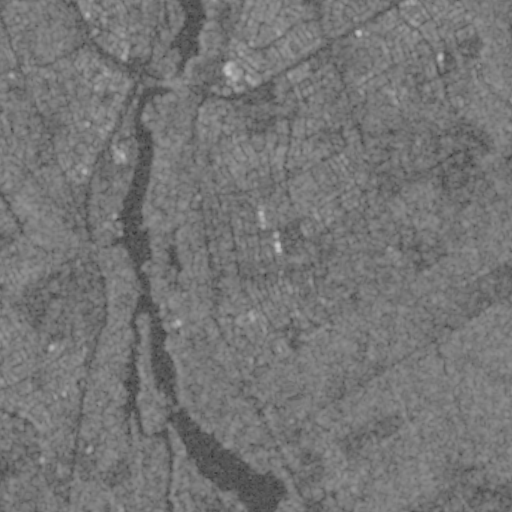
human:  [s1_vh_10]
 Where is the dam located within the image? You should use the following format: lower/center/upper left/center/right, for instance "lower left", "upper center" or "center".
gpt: The dam is located in the lower left of the image.
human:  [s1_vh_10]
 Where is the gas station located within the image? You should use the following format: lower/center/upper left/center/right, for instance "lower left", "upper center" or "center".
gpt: The gas station is located in the upper center of the image.
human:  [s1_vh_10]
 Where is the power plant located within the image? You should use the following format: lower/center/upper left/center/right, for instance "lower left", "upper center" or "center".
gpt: There is no power plant in the image.

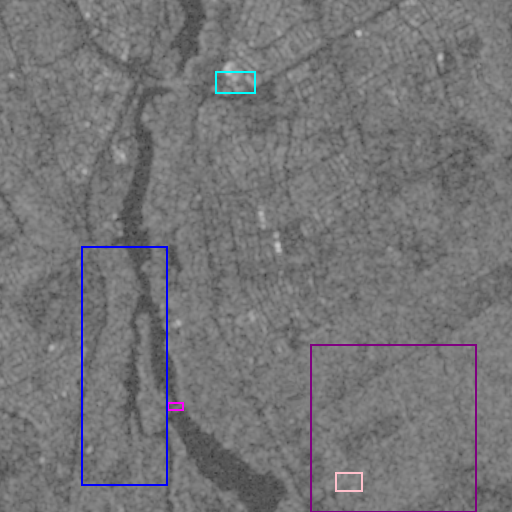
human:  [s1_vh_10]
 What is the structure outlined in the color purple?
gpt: The structure outlined in purple is a crop field.
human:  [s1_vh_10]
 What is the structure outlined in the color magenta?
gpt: The structure outlined in magenta is a dam.
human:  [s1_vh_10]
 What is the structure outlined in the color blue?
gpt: The structure outlined in blue is a park.
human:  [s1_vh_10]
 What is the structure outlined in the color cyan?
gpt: The structure outlined in cyan is a parking lot.
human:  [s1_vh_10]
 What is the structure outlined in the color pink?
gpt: The structure outlined in pink is a building.
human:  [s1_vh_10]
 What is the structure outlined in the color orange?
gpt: There is no orange outline.